Question: I'm parsing an xml file from an url and it displays the content correctly.here is my xml file
'''
<gold>
<price>
<title>22 K Gold - SGD $69.50</title>
</price>
<price>
<title>24 K Gold - SGD $62.50</title>
</price>
</gold>
'''
now its displays each content in cell like the image below

Now i need to display 22kgold in a cell and SGD $69.50 in a cell.and also the next element same.And also to print these values in two labels.
here is my code in .m file
'''
- (void)viewDidLoad
{
[super viewDidLoad];
NSMutableArray *tableArray = [[NSMutableArray alloc]init];
NSData *xmlData = [[NSData alloc]initWithContentsOfURL:[NSURL URLWithString:@"http://www.p41tech.com/img/application/android/server/kamala/goldprice.xml"]];
tbxml = [[TBXML alloc]initWithXMLData:xmlData];
TBXMLElement * root = tbxml.rootXMLElement;
if (root)
{
TBXMLElement * elem_PLANT = [TBXML childElementNamed:@"price" parentElement:root];
while (elem_PLANT !=nil)
{
TBXMLElement * elem_BOTANICAL = [TBXML childElementNamed:@"title" parentElement:elem_PLANT];
NSString *botanicalName = [TBXML textForElement:elem_BOTANICAL];
[tableArray addObject:botanicalName];
elem_PLANT = [TBXML nextSiblingNamed:@"price" searchFromElement:elem_PLANT];
}
}
label1.text=@"%@",botanicalName;
label2.text=@"%@",elem_PLANT;
}
- (NSInteger)numberOfSectionsInTableView:(UITableView *)tableView {
return 1;
}
- (NSInteger)tableView:(UITableView *)tableView numberOfRowsInSection:(NSInteger)section {
return [tableArray count];
}
- (UITableViewCell *)tableView:(UITableView *)tableView cellForRowAtIndexPath:(NSIndexPath *)indexPath {
static NSString *CellIdentifier = @"Cell";
UITableViewCell *cell = [tableView dequeueReusableCellWithIdentifier:CellIdentifier];
if (cell == nil) {
cell = [[UITableViewCell alloc] initWithStyle:UITableViewCellStyleDefault reuseIdentifier:CellIdentifier];
}
cell.backgroundView = [ [[UIImageView alloc] initWithImage:[ [UIImage imageNamed:@"download.png"] stretchableImageWithLeftCapWidth:0.0 topCapHeight:5.0] ]autorelease];
cell.textLabel.backgroundColor=[UIColor clearColor];
cell.textLabel.text = [tableArray objectAtIndex:indexPath.row];
cell.selectionStyle = UITableViewCellSelectionStyleNone;
tableView.backgroundColor=[UIColor clearColor];
return cell;
}
'''
My label contents are not displayed and i need to separate string in each cell by '-'.Please guide me..
Thanks in advance
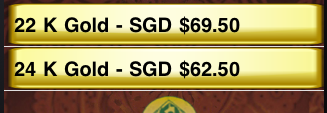
Answer: You probably meant:
'''
label1.text = [NSString stringWithFormat:@"%@", botanicalName];
label2.text = [NSString stringWithFormat:@"%@", elem_PLANT];
'''
otherwise you were assigning the string "%@" into the labels, and ignoring 'botanicalName' and 'elem_PLANT'.
To separate the rows into two parts, you can use the following inside your 'tableView:cellForRowAtIndexPath:' method:
'''
NSArray *parts = [[tableArray objectAtIndex:indexPath.row] componentsSeparatedByString:@" - "];
NSString *item = [parts objectAtIndex:0];
NSString *price = [parts objectAtIndex:1];
'''
You can then either:
1. Use one of the UITableViewCellStyleSubtitle, UITableViewCellStyleValue1, or UITableViewCellStyleValue1 cell styles, and assign the item and price variables to the cell.textLabel.text and cell.detailTextLabel.text properties, or
2. you could add a custom cell view, and assign them to your own labels within that view.